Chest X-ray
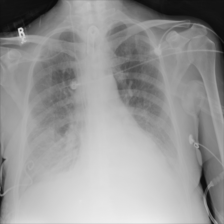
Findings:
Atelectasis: negative
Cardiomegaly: negative
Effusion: positive
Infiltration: negative
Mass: negative
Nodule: negative
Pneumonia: negative
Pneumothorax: negative
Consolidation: negative
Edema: negative
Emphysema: negative
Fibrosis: negative
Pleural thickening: negative
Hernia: negative